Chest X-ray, PA view. Patient: 55 years old, sex M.
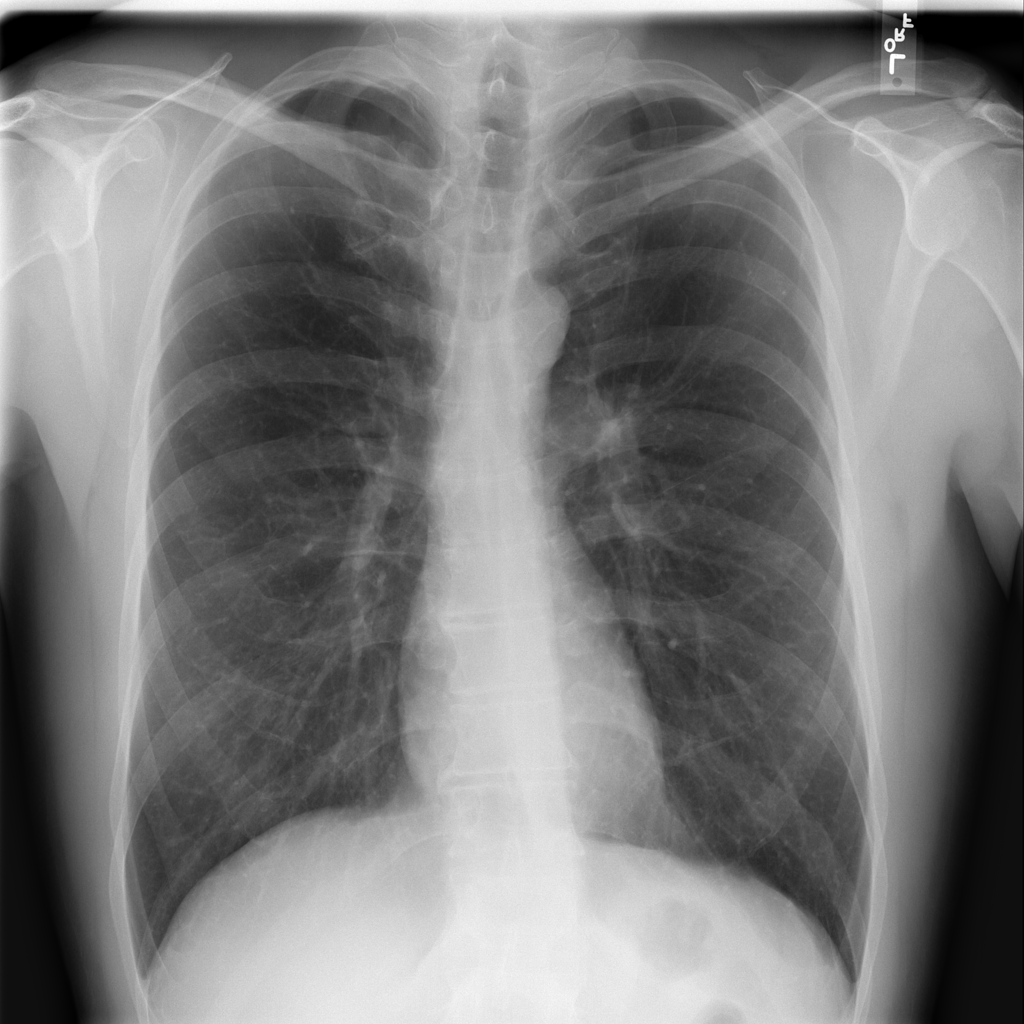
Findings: No Finding